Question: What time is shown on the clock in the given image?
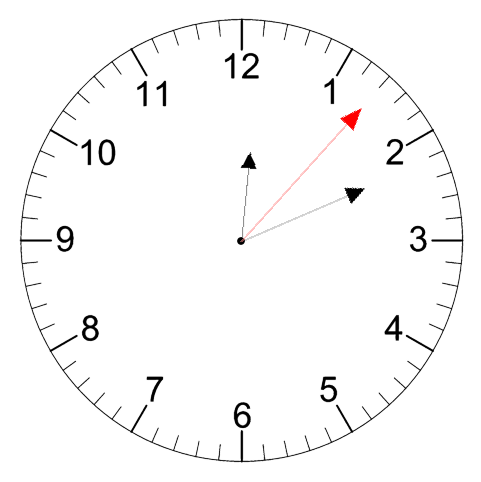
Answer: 12:11:07